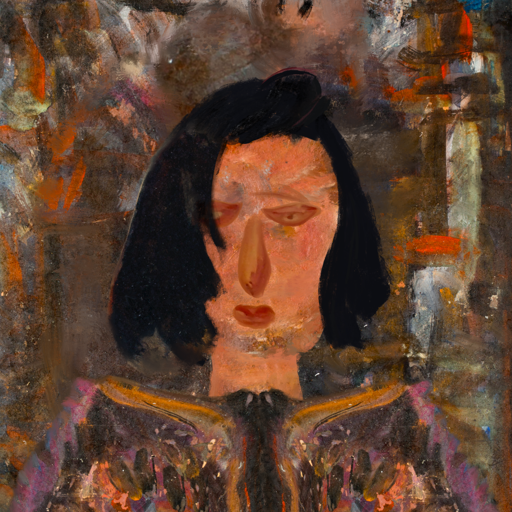
Background: GypsyQueen, Head And Neck Front: Boggyland, Face Front: Pious_Lady, Bust: Gypsy_Queen, Hair Front: Mosgoul, Head Accessory: Blank, Second Necklace: Blank, Necklace: Blank, Baby: Blank